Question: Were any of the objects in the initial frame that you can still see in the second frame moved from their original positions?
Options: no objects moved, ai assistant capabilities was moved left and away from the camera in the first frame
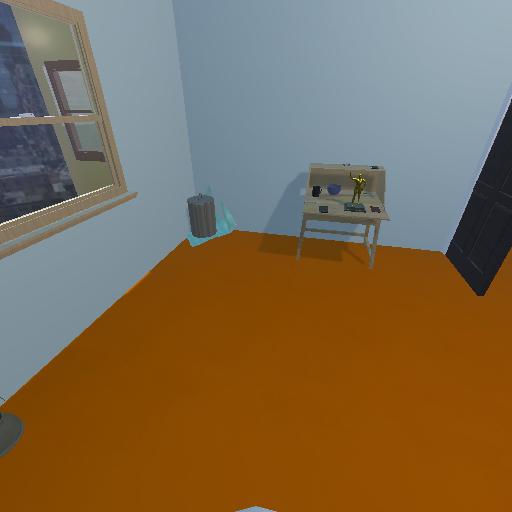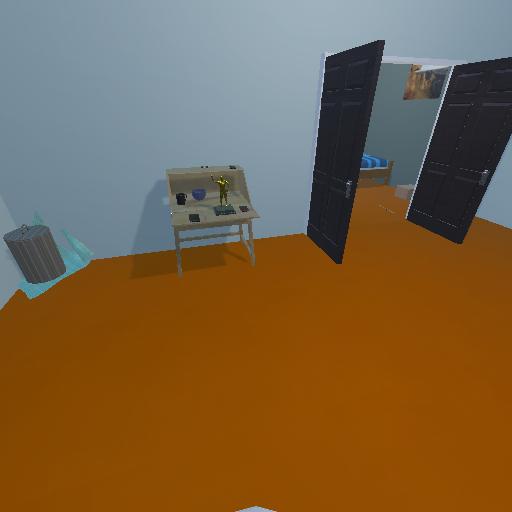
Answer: no objects moved